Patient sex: M
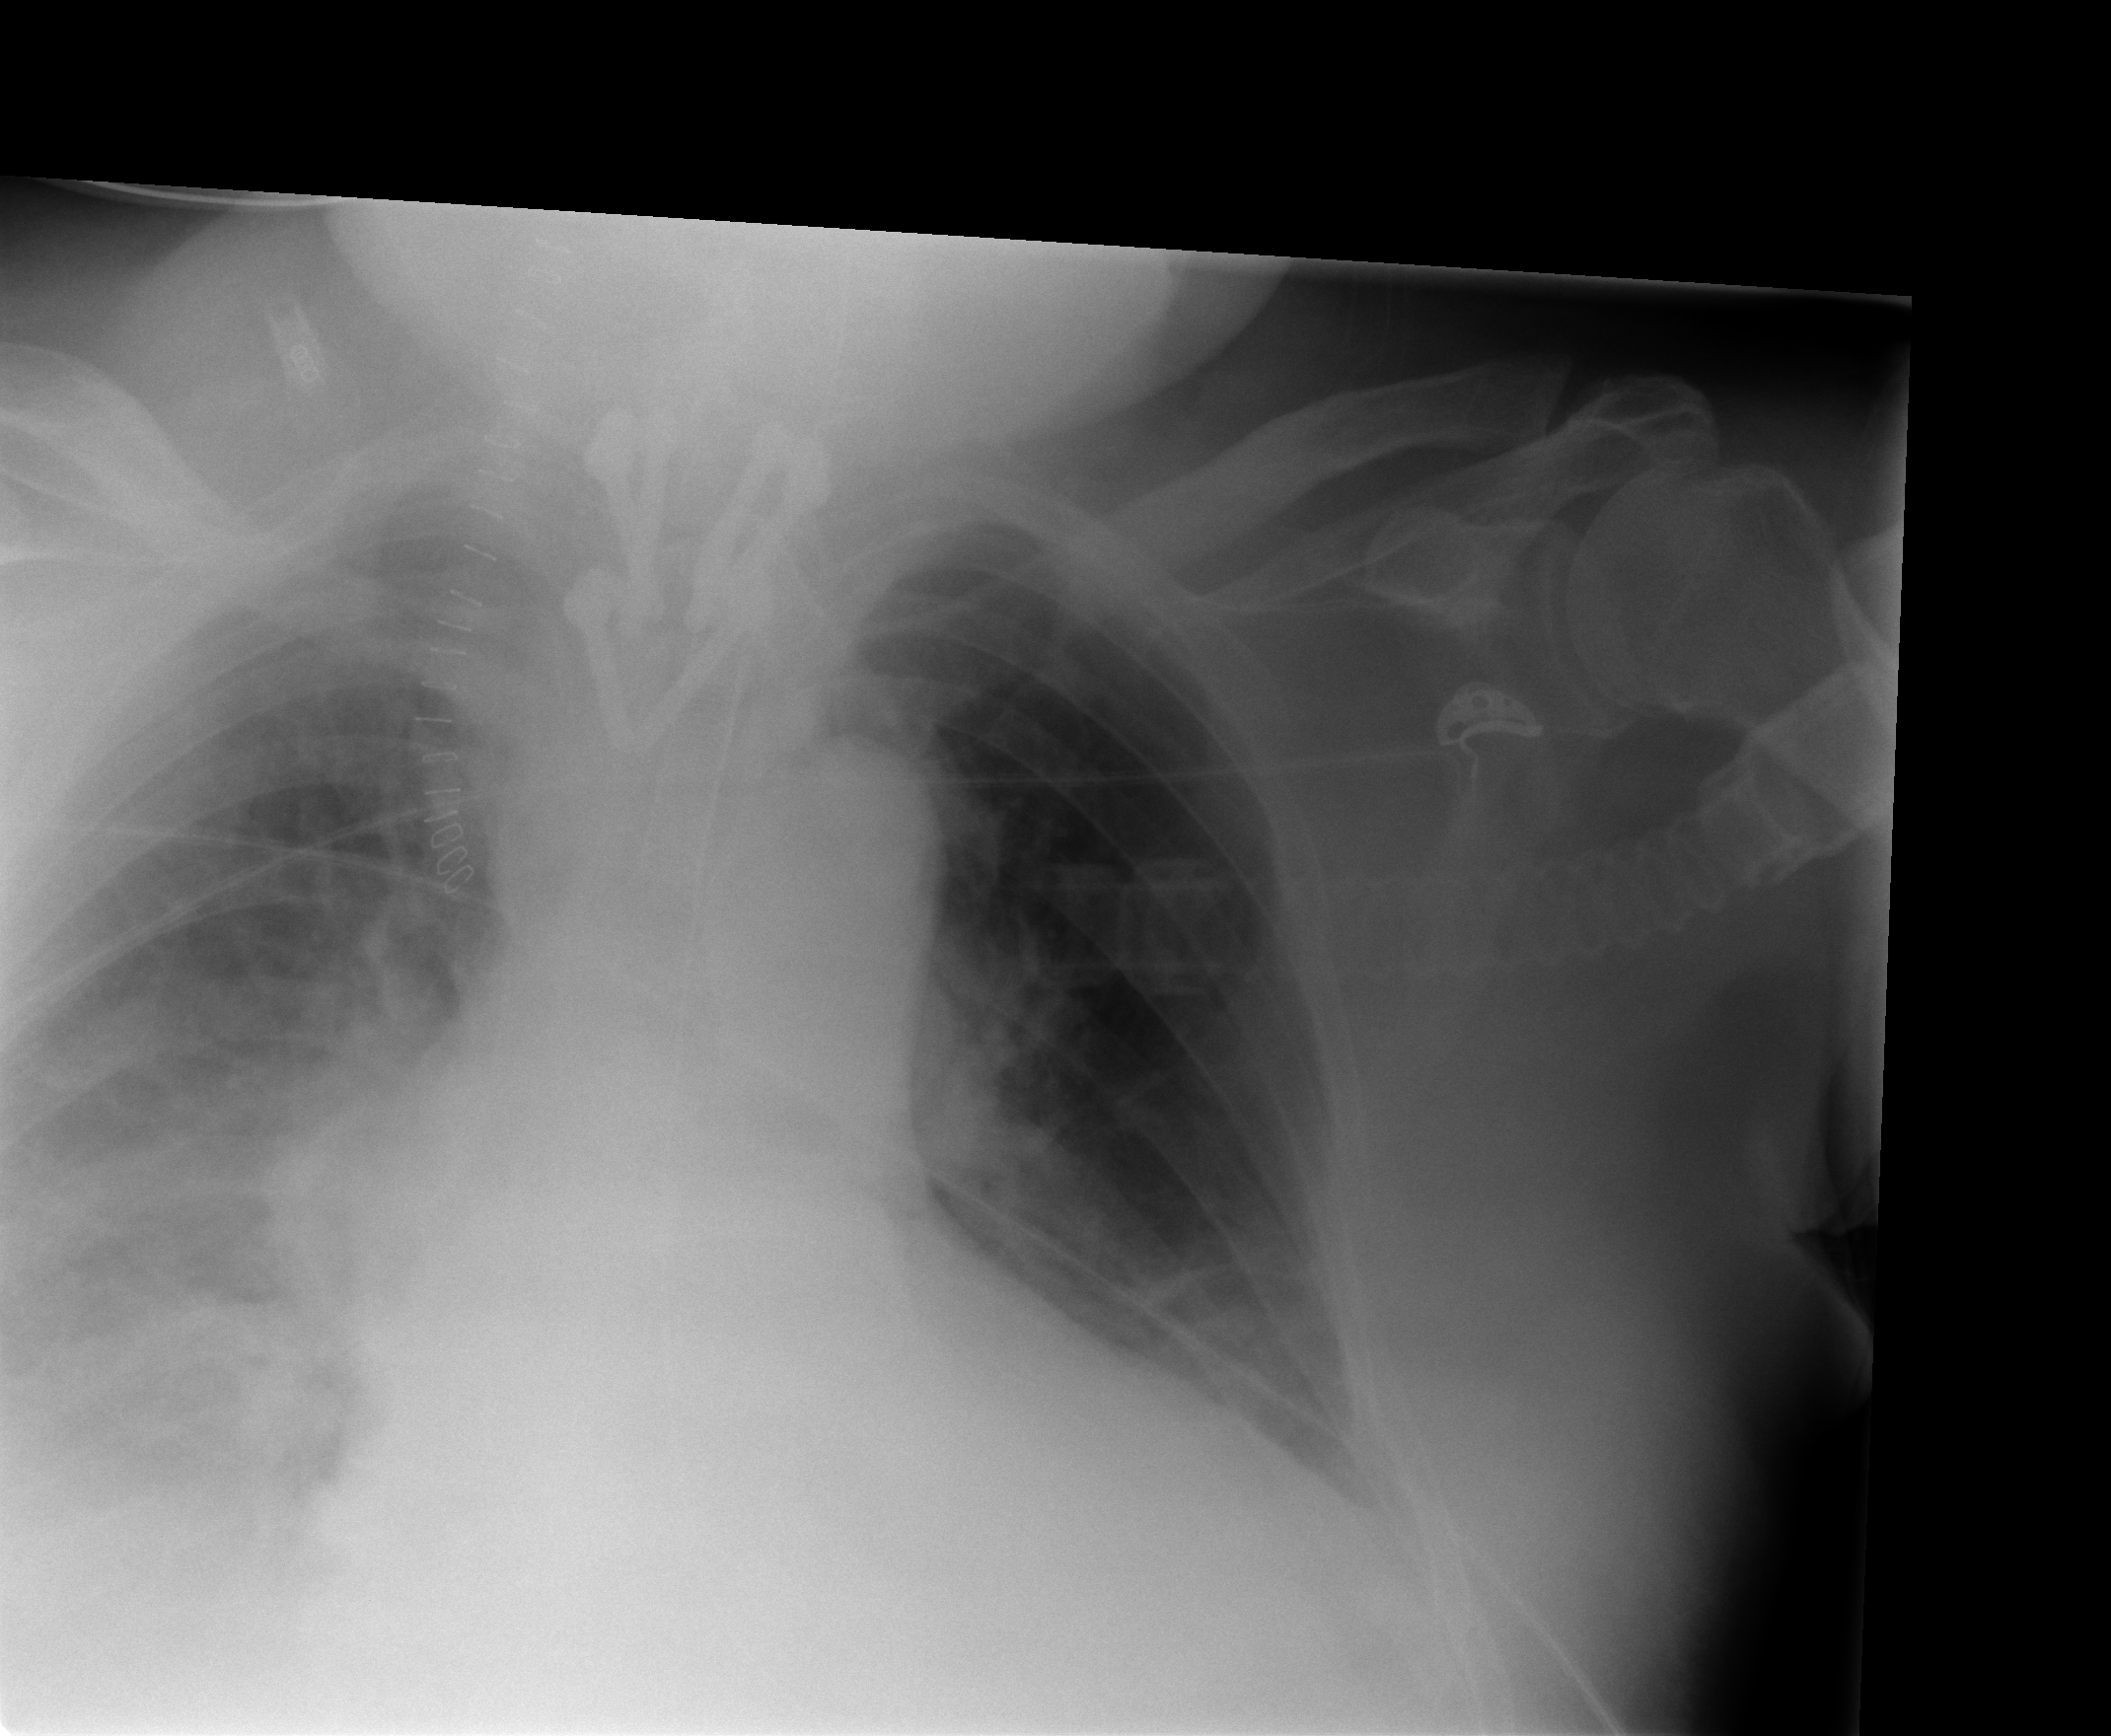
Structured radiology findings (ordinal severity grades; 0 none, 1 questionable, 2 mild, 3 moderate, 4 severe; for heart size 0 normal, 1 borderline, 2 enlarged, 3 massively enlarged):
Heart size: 2
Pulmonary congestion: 3
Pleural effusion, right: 2
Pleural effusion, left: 1
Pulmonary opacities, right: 2
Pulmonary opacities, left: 0
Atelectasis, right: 2
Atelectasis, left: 2